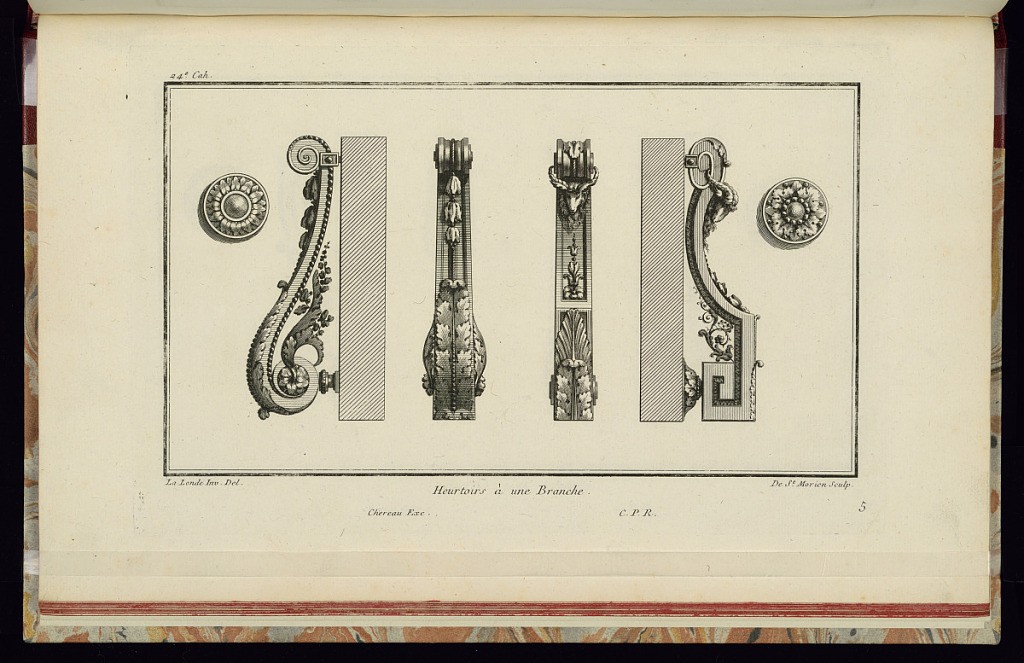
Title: Heurtoirs à une Branche
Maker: Richard de Lalonde, French, active 1780–96
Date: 1775-1788
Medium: Etching on off-white laid paper
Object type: Print
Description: Designs for two doorknockers showing their front and profile views, and their rosette plates on either side. The knocker on the left has a scroll at the hinge, three drooping flowers down the center, and an upturned acanthus lead with bead detailing at the bottom. The knocker on the right has a horned goat head at the hinge, and an acanthus lancet leaf at the base. The plate is signed and numbered.